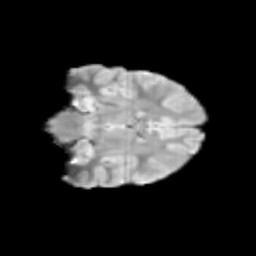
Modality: T2w
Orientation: coronal
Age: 10
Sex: female
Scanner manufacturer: siemens
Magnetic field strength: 3 T
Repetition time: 3.8 s
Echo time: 0.07 s